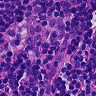
Metastatic tissue present: no